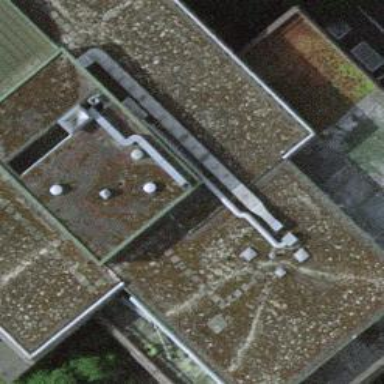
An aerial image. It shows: Healthcare clinic.